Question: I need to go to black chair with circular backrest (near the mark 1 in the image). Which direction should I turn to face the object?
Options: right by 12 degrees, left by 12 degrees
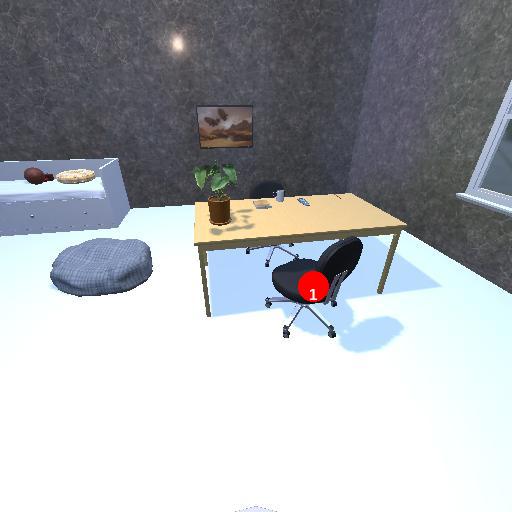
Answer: right by 12 degrees